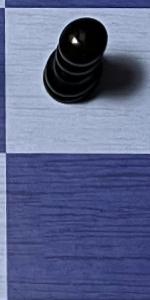
Label: Empty